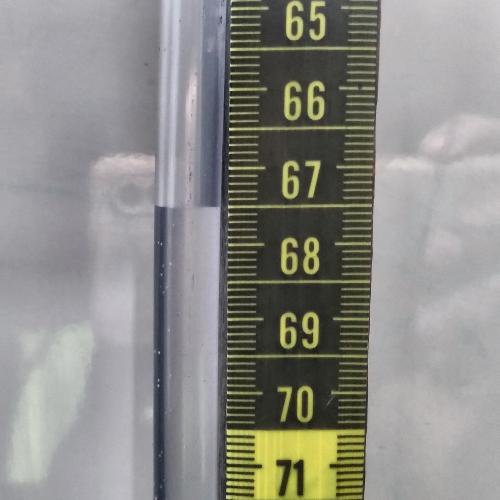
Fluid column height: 67.5 cm